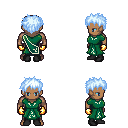
a pixel art fantasy rpg character, male body template, human, dark skin, sash dress, metal pants, white cyan bedhead hairstyle, gold gloves, black shoes, four views (front, back, left, right), 2x2 character sprite sheet, small pixel art, hard edges, no anti-aliasing